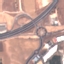
Land use / land cover class: Highway